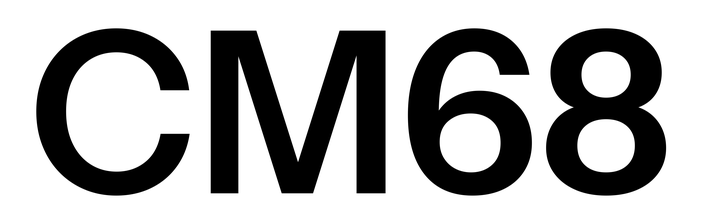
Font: InstrumentSans_SemiBold